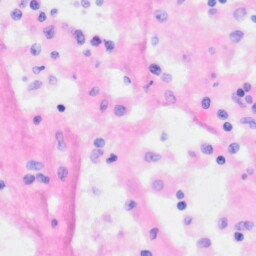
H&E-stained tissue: Kidney